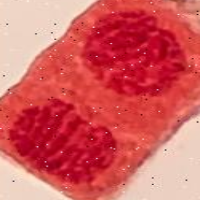
Label: telophase